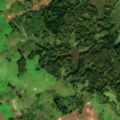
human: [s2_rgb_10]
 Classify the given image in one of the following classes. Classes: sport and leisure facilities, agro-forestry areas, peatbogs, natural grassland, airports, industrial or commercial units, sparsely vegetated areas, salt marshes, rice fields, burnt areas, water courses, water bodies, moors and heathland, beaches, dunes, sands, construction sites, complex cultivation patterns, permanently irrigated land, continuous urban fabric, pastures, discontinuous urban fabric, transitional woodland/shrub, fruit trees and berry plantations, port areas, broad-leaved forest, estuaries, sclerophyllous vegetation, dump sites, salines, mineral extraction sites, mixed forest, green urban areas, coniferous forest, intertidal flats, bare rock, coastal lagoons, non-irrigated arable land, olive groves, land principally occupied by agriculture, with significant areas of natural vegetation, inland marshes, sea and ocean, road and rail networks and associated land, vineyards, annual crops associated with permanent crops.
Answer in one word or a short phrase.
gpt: non-irrigated arable land, land principally occupied by agriculture, with significant areas of natural vegetation, transitional woodland/shrub